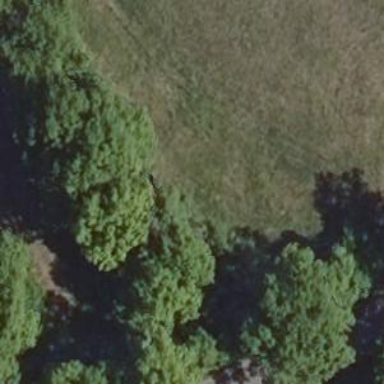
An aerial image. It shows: Row of trees in natural setting.